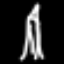
Label: The Eiffel Tower